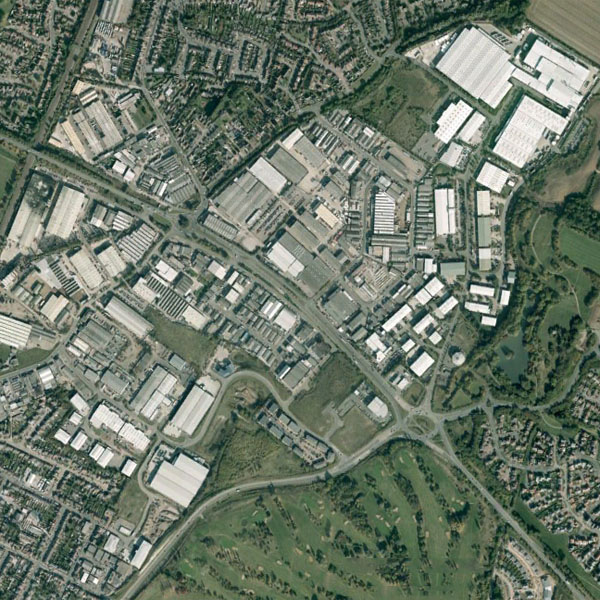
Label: Industrial